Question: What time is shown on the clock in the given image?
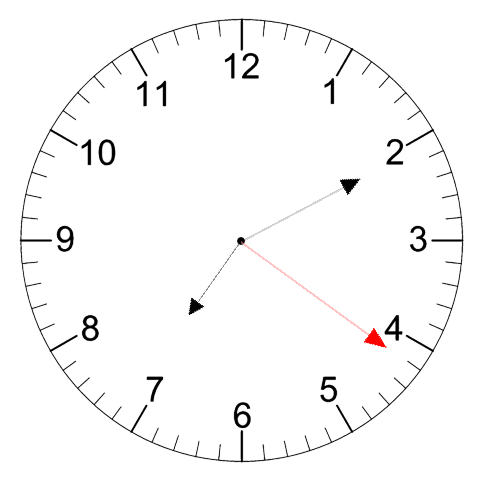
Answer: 07:10:21